Field crop: maize
Growth stage: 2
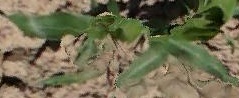
Species: maize